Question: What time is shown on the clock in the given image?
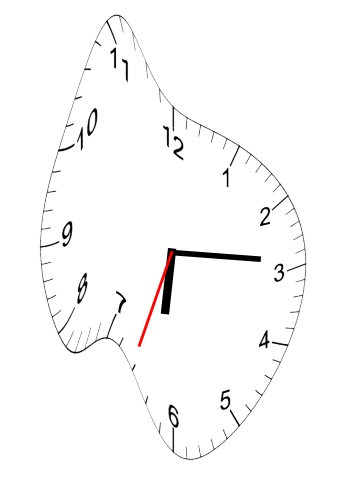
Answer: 06:14:33